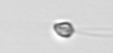
Label: flagellate